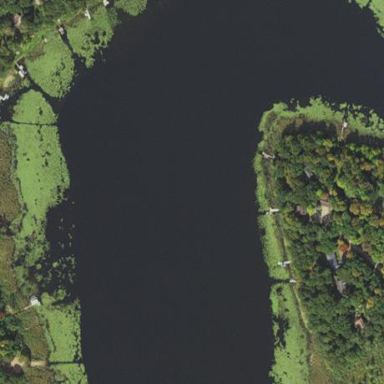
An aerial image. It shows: Serene lake.